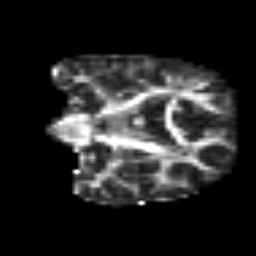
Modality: FA
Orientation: coronal
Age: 62
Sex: female
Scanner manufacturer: siemens
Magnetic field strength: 3 T
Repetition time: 3.2 s
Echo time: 0.081 s